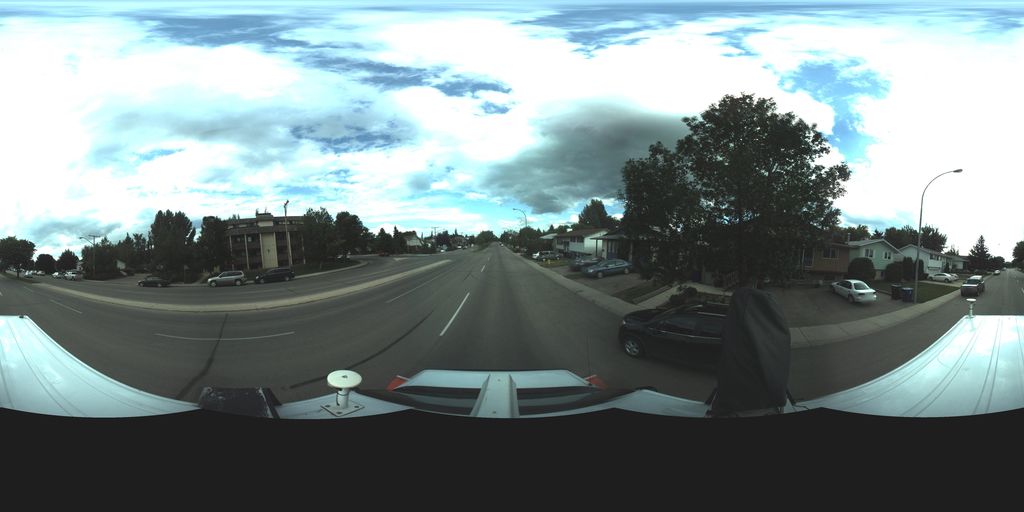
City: saskatoon